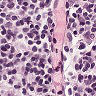
Metastatic tissue present: no